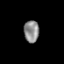
Tissue: prostate
Cell type: Fibroblasts
Senescence score: 0.7656
Nuclear area (px): 327
Mean DAPI intensity: 139.605